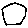
Label: hexagon